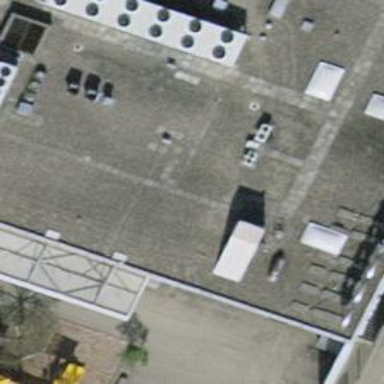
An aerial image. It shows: Charging station.